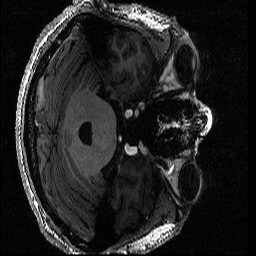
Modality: T1w
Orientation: axial
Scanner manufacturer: siemens
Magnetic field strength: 6.98 T
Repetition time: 2.36 s
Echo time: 0.00275 s